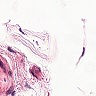
Metastatic tissue present: no